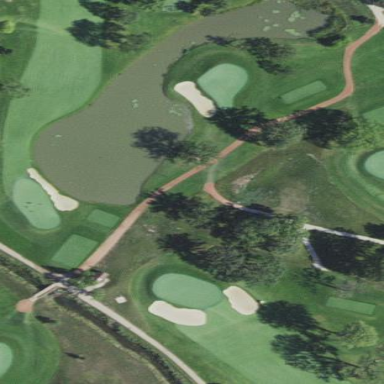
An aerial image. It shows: Water hazard on golf course. The hazard is natural water feature.